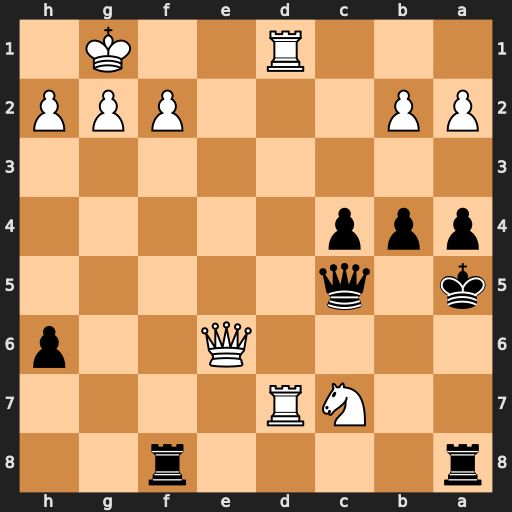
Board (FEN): r4r2/2NR4/4Q2p/k1q5/ppp5/8/PP3PPP/3R2K1
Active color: b
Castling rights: -
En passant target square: -
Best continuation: Qxf2+ Kh1 Qf1+ Rxf1 Rxf1#